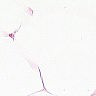
Metastatic tissue present: no